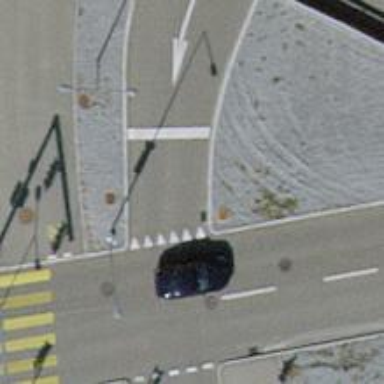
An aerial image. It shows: Road with traffic signals.